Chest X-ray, AP view. Patient: 24 years old, sex M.
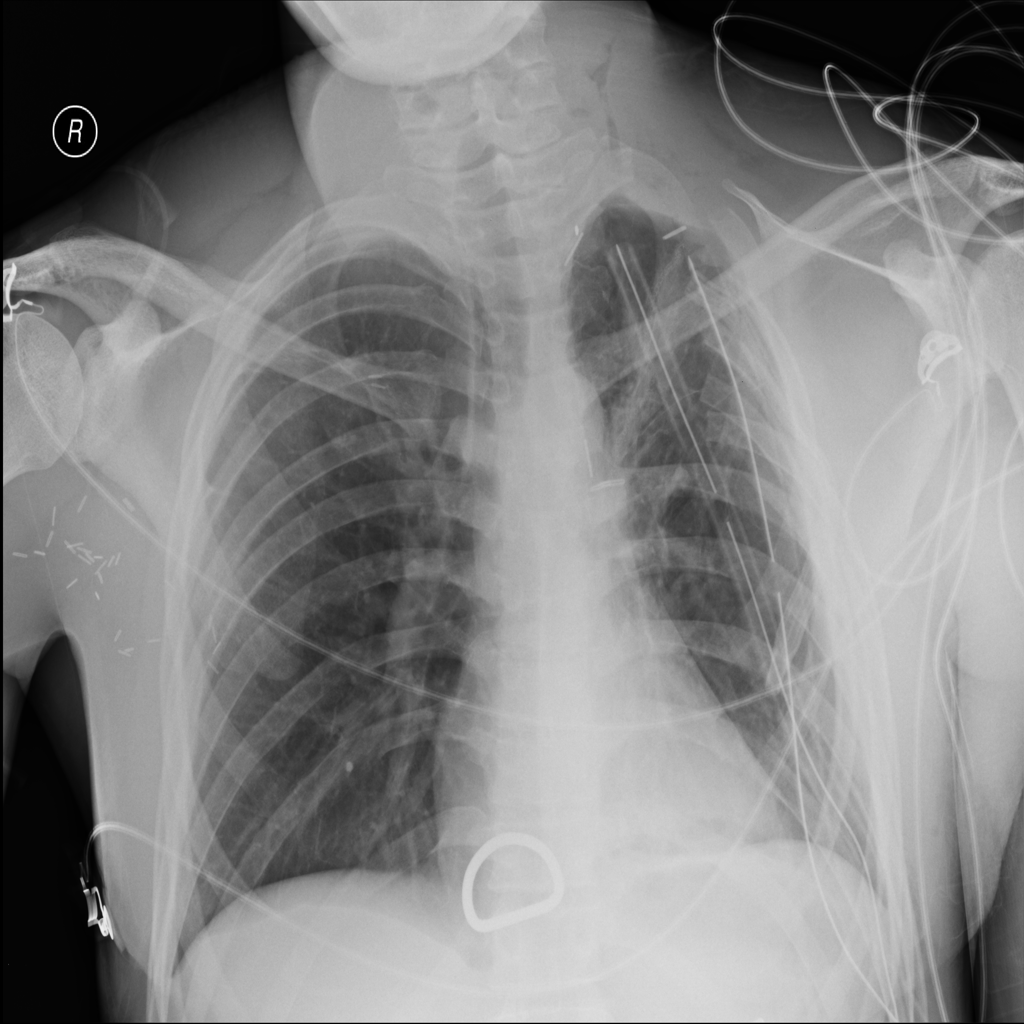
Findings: No Finding